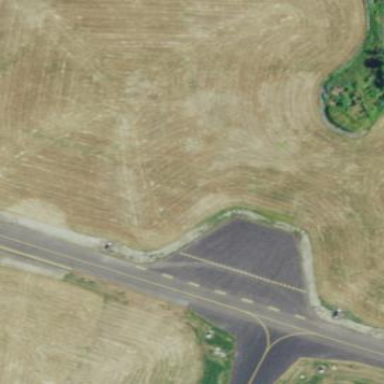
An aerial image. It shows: Area designated as taxiway at the airport.